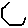
Label: hexagon